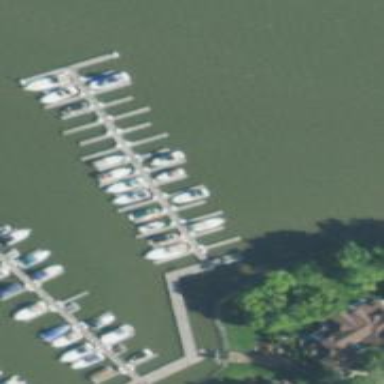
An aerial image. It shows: Man-made pier.